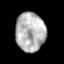
Tissue: prostate
Cell type: T cells
Senescence score: 0.3568
Nuclear area (px): 1123
Mean DAPI intensity: 181.409